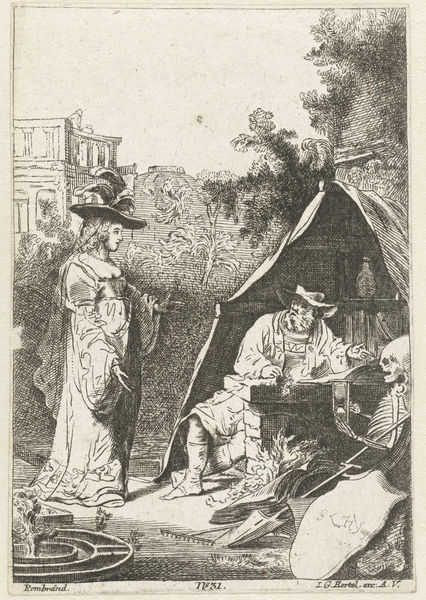
Titel: Het uur van de Dood
Künstler: Georg Leopold Hertel
Standort: Amsterdam
Institution: Rijksmuseum
Schlagwörter: feder, mann, bäume, frau, hut, haus, flasche, schädel, tod, hütte, mauer, schild, druck, skelett, schaufel, zelt, lieb, flache, rechen, sanduhr, skelet, toll, wow